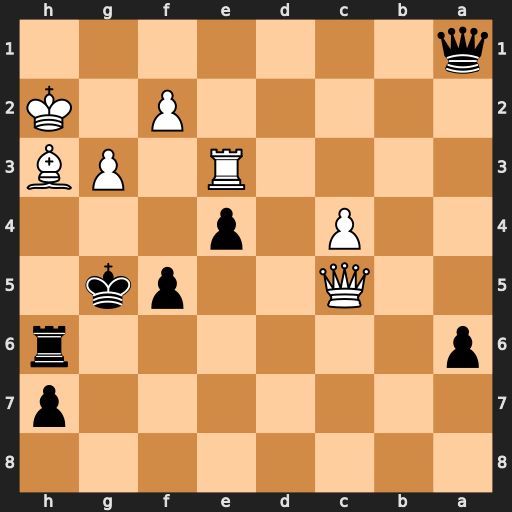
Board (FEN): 8/7p/p6r/2Q2pk1/2P1p3/4R1PB/5P1K/q7
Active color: b
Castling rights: -
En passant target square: -
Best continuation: Rxh3+ Kxh3 Qh1#